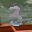
Label: 3